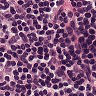
Metastatic tissue present: no